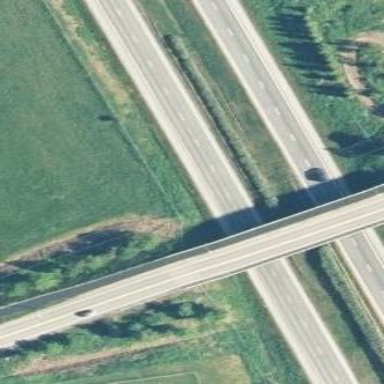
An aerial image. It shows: Bridge with beam structure.